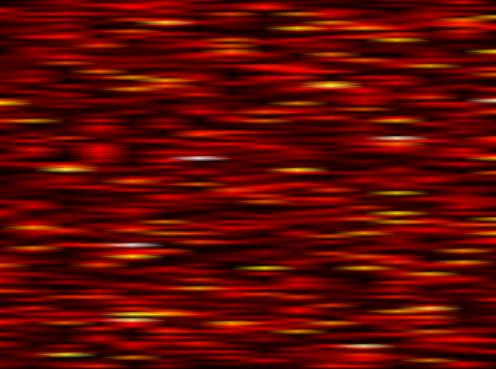
Label: UFMC